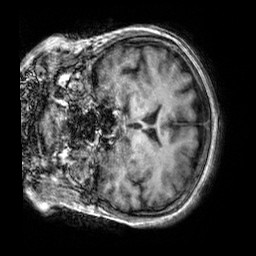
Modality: T1w
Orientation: coronal
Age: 67
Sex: female
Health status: healthy
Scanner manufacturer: siemens
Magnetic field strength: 3 T
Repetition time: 2.3 s
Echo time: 0.00303 s